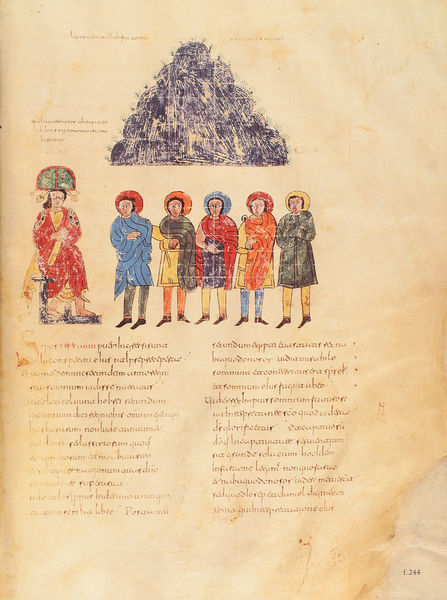
Titel: Beatus-Manuskript
Künstler: Magius
Institution: New York, Pierpont Morgan Library
Schlagwörter: berg, blau, gelb, grün, bunt, männer, rot, krone, kopfbedeckung, farbig, schrift, vergilbt, haufen, illustration, herrscher, buchseite, audienz, miniatur, heiligenscheine, rolleberg